Interaction volume radius: 5 \u00c5
Interaction volume height: 10 \u00c5
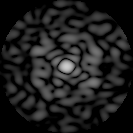
Disorder parameter: 0.8874